Question: # Problem:
I want to make video thumbnail shower with grid view.And at the right bottom corner there should be three dot button that opens context menu when pressed.
> UPDATED getView()
## Here is sample image from YouTube app :

## My Codes : (I don't think you will need code but anyway)
# OnCreate()
'''
@Override
protected void onCreate(Bundle savedInstanceState) {
super.onCreate(savedInstanceState);
setContentView(R.layout.activity_main);
search_bar=findViewById(R.id.toolbar_search_slot);
toolbar = findViewById(R.id.toolbar);
setSupportActionBar(toolbar);
MainActivity.this.setTitle(" ");
getSupportActionBar().setDisplayHomeAsUpEnabled(false);
getSupportActionBar().setDisplayShowHomeEnabled(false);
getSupportActionBar().setHomeAsUpIndicator(R.drawable.ic_arrow_back_white_24dp);
toolbar.setNavigationOnClickListener(new View.OnClickListener() {
@Override
public void onClick(View v) {
search_bar.setVisibility(View.GONE);
getSupportActionBar().setDisplayHomeAsUpEnabled(false);
getSupportActionBar().setHomeButtonEnabled(false);
}
});
checkpermission();
videogridView=findViewById(R.id.video_grid_view);
Thread thread =new GetAllMediaTasks();
thread.start();
}
'''
# My getView() method from BaseAdapter for GridView
'''
public class VideoItemAdapter extends BaseAdapter {
private static final String TAG = "VideoItemAdapter";
private Context context;
private ArrayList<Video> videolist;
ViewHolder viewHolder;
private String videoname;
private String videopath;
private long videoduration;
private Bitmap video_thumbnail_bitmap;
public VideoItemAdapter(Context context,ArrayList<Video> videolist)
{
this.context=context;
this.videolist=videolist;
}
@Override
public View getView(final int position, View convertView, ViewGroup parent) {
videoname = videolist.get(position).getVideoname();
videopath = videolist.get(position).getVideopath();
videoduration = videolist.get(position).getDuration();
video_thumbnail_bitmap=videolist.get(position).getThumbnail();
Log.d(TAG, "getView: videopath : "+videopath);
if (convertView == null) {
final LayoutInflater layoutInflater = LayoutInflater.from(context);
convertView = layoutInflater.inflate(R.layout.video_item, parent,false);
final ImageView imageView= (ImageView)convertView.findViewById(R.id.video_item_bg);
final TextView nameTextView = (TextView)convertView.findViewById(R.id.video_name_txt);
final TextView videodurationTextView = (TextView)convertView.findViewById(R.id.video_duration_txt);
final Button optionsmenubtn = convertView.findViewById(R.id.video_item_options_btn);
final CardView cardView = convertView.findViewById(R.id.card_view_video_item);
final ViewHolder viewHolder = new ViewHolder(nameTextView,videodurationTextView,imageView,optionsmenubtn,cardView);
convertView.setTag(viewHolder);
DisplayMetrics dm = new DisplayMetrics();
((Activity)context).getWindowManager().getDefaultDisplay().getMetrics(dm);
int size = dm.widthPixels / 3;
convertView.setLayoutParams(new GridView.LayoutParams(GridView.AUTO_FIT, size));
}
viewHolder = (ViewHolder)convertView.getTag();
viewHolder.videodurationTextView.setText(msToString(videoduration));
viewHolder.nameTextView.setText(videoname);
Log.d(TAG, "getView: video path :"+videolist.get(position).getVideopath()+" position "+position);
// Bitmap bitmap3 = ThumbnailUtils.createVideoThumbnail(videopath, MediaStore.Video.Thumbnails.MINI_KIND);
setThumbNailtoView(video_thumbnail_bitmap);
// new MakeVideoThumbnail().execute(videopath);
CardView cardView =viewHolder.cardView;
Button optionsbutton = viewHolder.optionsmenubtn;
cardView.setOnClickListener(new View.OnClickListener() {
@Override
public void onClick(View v) {
Log.d(TAG, "onClick: clicked position : "+position);
Intent intent =new Intent(context,VideoPlayer.class);
Bundle bundle =new Bundle();
bundle.putString("VideoPath",videopath);
intent.putExtras(bundle);
context.startActivity(intent);
}
});
optionsbutton.setOnClickListener(new View.OnClickListener() { // Three dot button
@Override
public void onClick(View v) {
Toast.makeText(context, "Clicked position : "+position, Toast.LENGTH_SHORT).show();
v.setOnCreateContextMenuListener((Activity)context);
}
});
// viewHolder.cardView.setBackground(new BitmapDrawable(createThumbnailAtTime(videopath, 900)));
viewHolder.cardView.setOnClickListener(new View.OnClickListener() {
@Override
public void onClick(View v) {
Log.d(TAG, "onClick: clicked position : "+position);
Intent intent =new Intent(context,VideoPlayer.class);
Bundle bundle =new Bundle();
bundle.putString("VideoPath",videopath);
intent.putExtras(bundle);
context.startActivity(intent);
}
});
return convertView;
}
@Override
public boolean onMenuItemClick(MenuItem item) {
Toast.makeText(context, "Context Menu Clicked !", Toast.LENGTH_SHORT).show();
return true;
}
@Override
public void onCreateContextMenu(ContextMenu menu, View v, ContextMenu.ContextMenuInfo menuInfo) {
menu.setHeaderTitle("Select Action");
MenuItem doWhatever = menu.add(Menu.NONE, 1, 1, "Do whatever");
doWhatever.setOnMenuItemClickListener(this);
}
}
'''
# item.xml
'''
<?xml version="1.0" encoding="utf-8"?>
<android.support.v7.widget.CardView
xmlns:android="http://schemas.android.com/apk/res/android" android:layout_width="match_parent"
android:layout_height="200dp"
android:id="@+id/card_view_video_item"
android:background="@color/colorPrimaryDark"
>
<ImageView
android:id="@+id/video_item_bg"
android:layout_width="match_parent"
android:layout_height="match_parent"
android:scaleType="fitXY"
/>
<RelativeLayout
android:id="@+id/inside_cardview_view"
android:layout_width="match_parent"
android:layout_height="match_parent"
android:orientation="vertical"
android:background="@color/colorPrimaryDark"
>
<TextView
android:id="@+id/video_duration_txt"
android:layout_width="wrap_content"
android:layout_height="wrap_content"
android:text="00:00:00"
android:textColor="#fff"
android:textStyle="bold"
android:layout_above="@+id/video_name_txt"
/>
<TextView
android:id="@+id/video_name_txt"
android:layout_width="350dp"
android:layout_height="wrap_content"
android:text="Some Moovie Name"
android:textColor="#fff"
android:textSize="25sp"
android:layout_alignParentBottom="true"
android:textStyle="bold" />
<Button
android:id="@+id/video_item_options_btn"
android:layout_width="40dp"
android:layout_height="40dp"
android:layout_marginTop="80dp"
android:layout_alignParentEnd="true"
android:layout_alignParentBottom="true"
android:background="@drawable/ic_verthreedot_white_24dp"
style="@style/Widget.AppCompat.Button.Borderless"
/>
</RelativeLayout>
</android.support.v7.widget.CardView>
'''
> LogCat
<URL>
Any help will be appreciated !
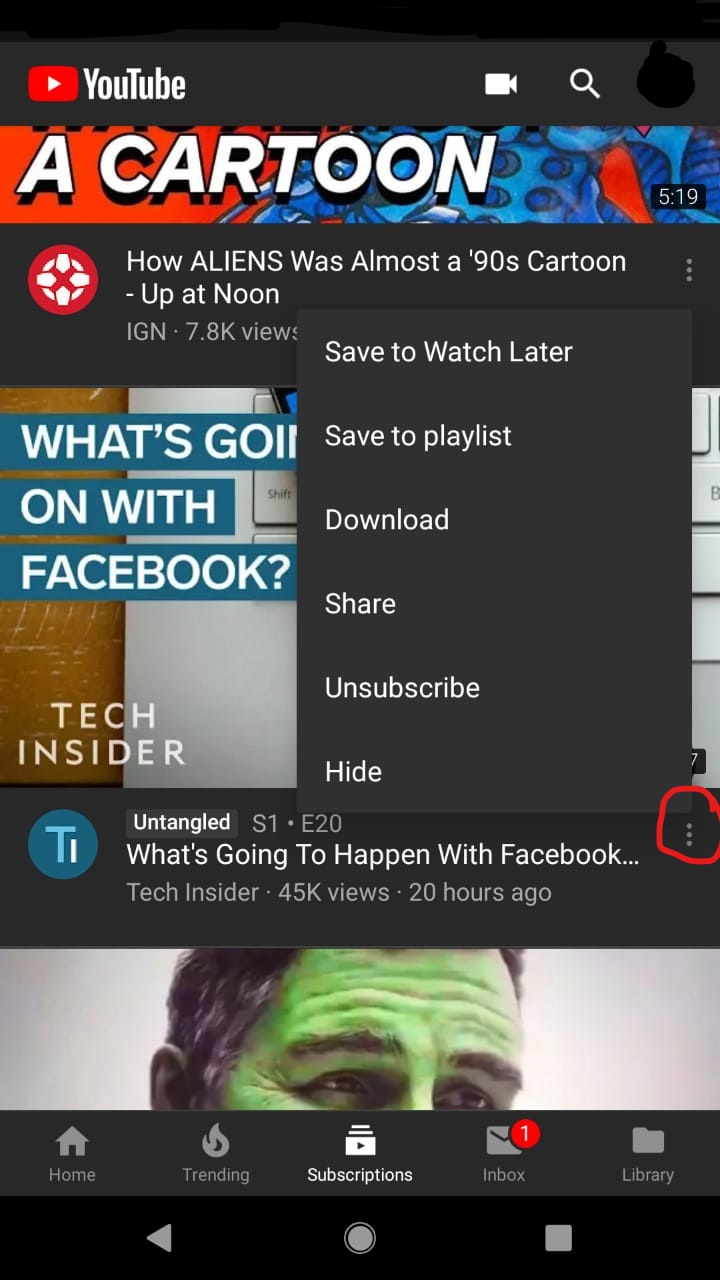
Answer: Place a three dot button inside your item_xml file then set OnClickListener to your button and on click of that button do this:
Now create a menu xml file and set it as shown below and it should work pretty well.
'''
viewHolder.navigicon.setOnClickListener(new View.OnClickListener() {
@Override
public void onClick(View v) {
PopupMenu popupMenu = new PopupMenu(mContext,v);
popupMenu.inflate(R.menu.list_menu);
popupMenu.show();
}
});
'''